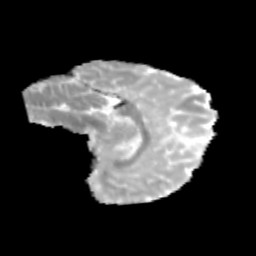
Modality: MD
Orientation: sagittal
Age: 9
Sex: male
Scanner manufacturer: siemens
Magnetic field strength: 3 T
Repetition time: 3.8 s
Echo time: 0.07 s